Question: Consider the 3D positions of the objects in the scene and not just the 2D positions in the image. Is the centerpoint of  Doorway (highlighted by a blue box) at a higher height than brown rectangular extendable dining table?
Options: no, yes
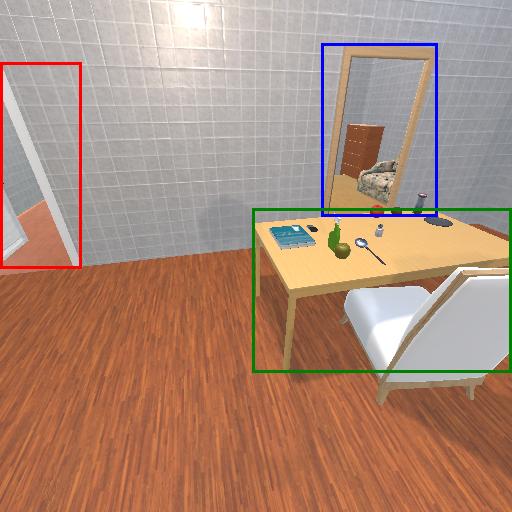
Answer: no